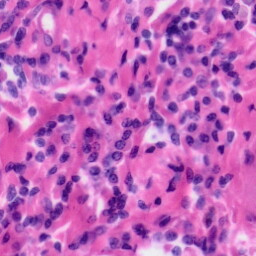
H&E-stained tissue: Tonsil